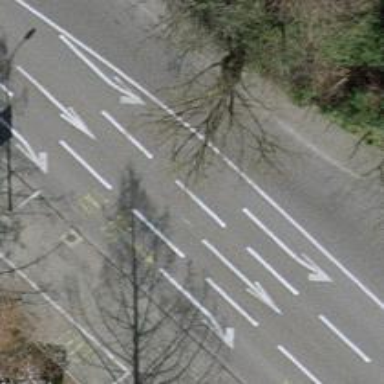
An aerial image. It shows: Asphalt road with sidewalks on both sides. The road is classified as primary highway.